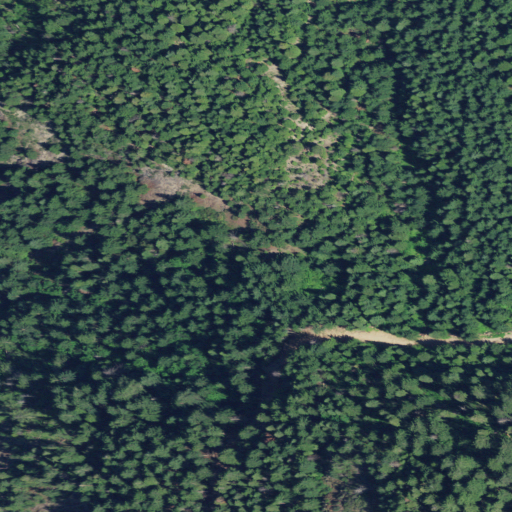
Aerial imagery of mountain in Oregon named Halls Point containing only evergreen forest